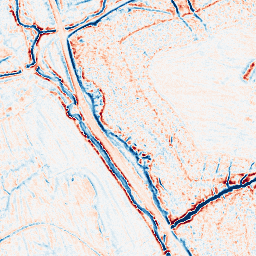
Category: edge_preserving
Decomposition family: bilateral
Decomposition parameters: d: 9
sigma_color: 150
sigma_space: 75
Upsampling method: quartic
Upsampling parameters: scale: 4
Upsampling scale: 4